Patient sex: M
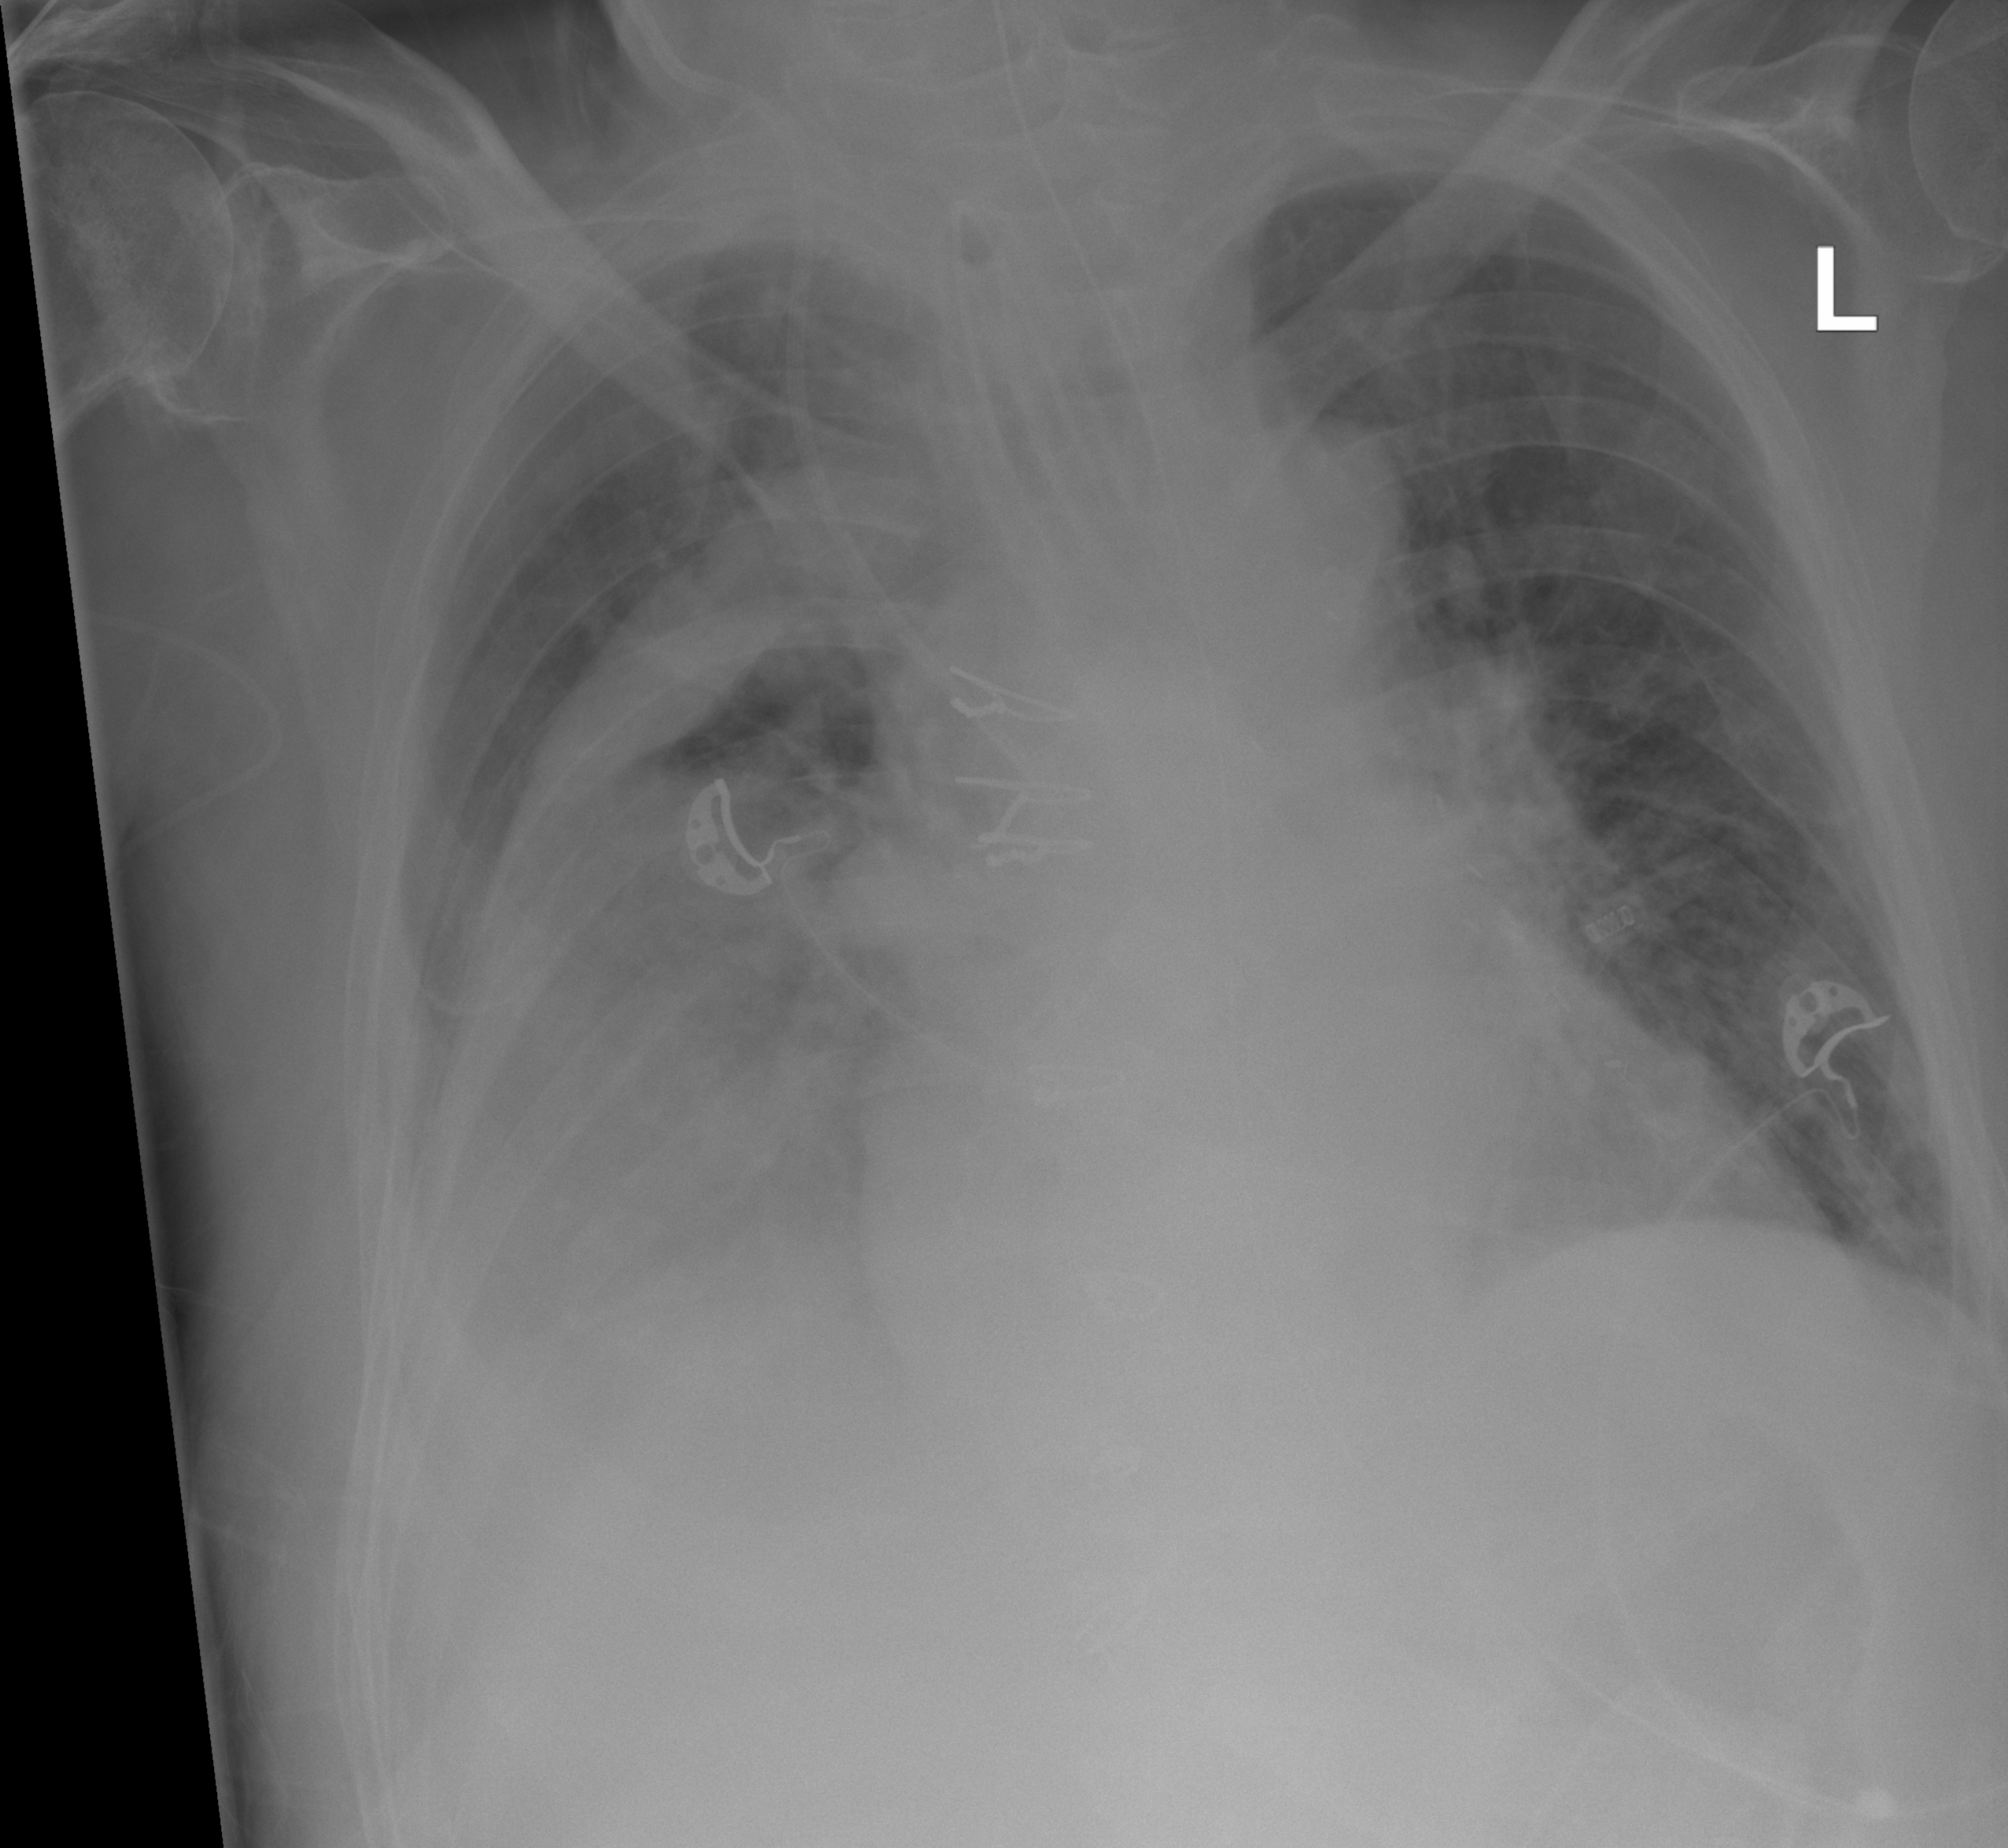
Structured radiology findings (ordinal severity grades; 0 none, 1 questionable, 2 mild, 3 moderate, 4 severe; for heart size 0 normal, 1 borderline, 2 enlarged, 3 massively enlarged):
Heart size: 0
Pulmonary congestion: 0
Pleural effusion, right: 2
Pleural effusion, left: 0
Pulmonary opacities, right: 0
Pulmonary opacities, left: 0
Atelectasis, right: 2
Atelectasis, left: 0